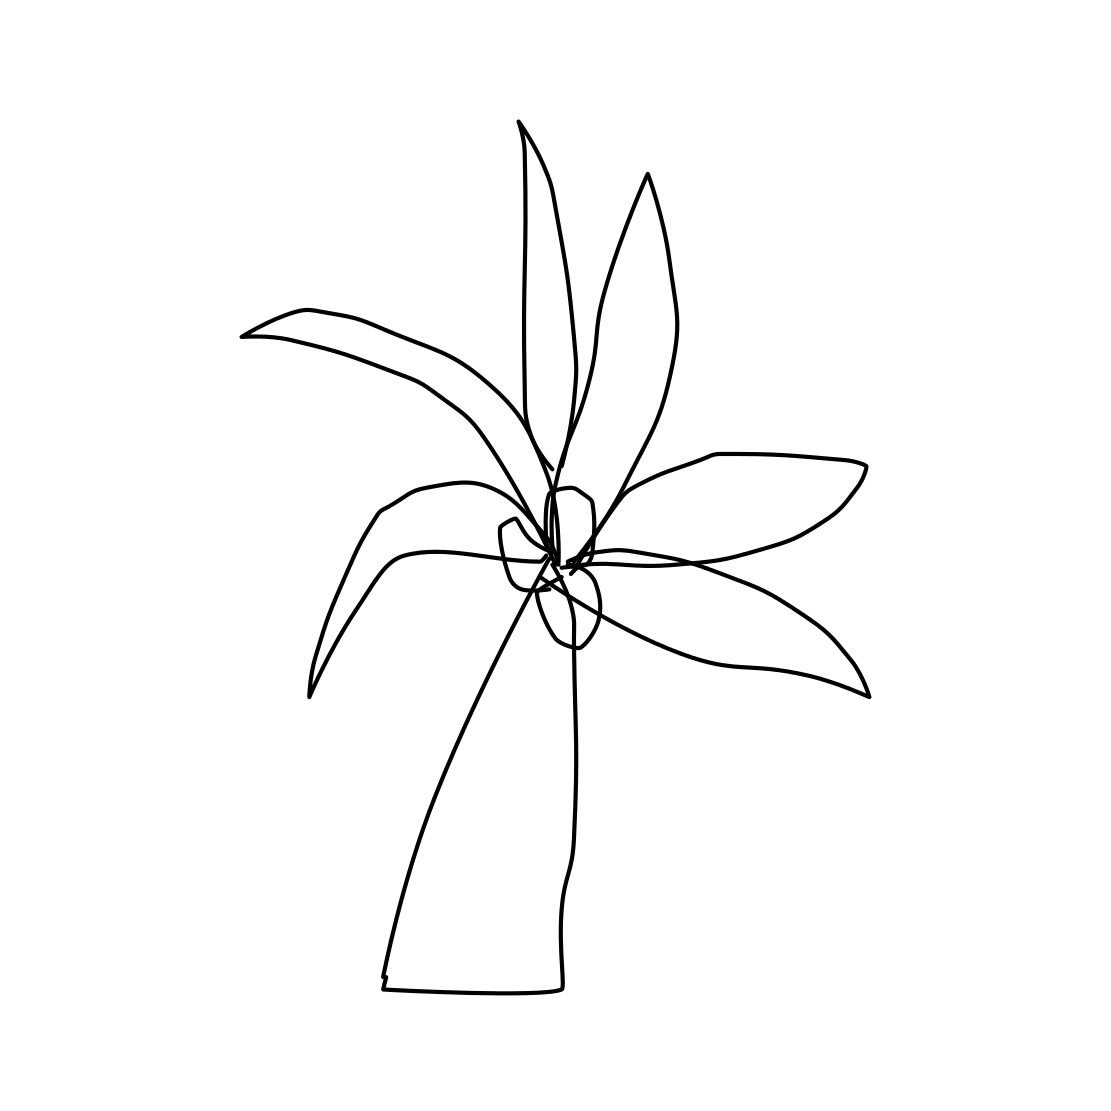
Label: palm tree